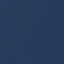
Land use / land cover: SeaLake